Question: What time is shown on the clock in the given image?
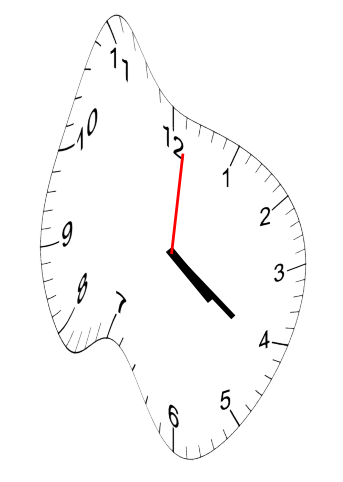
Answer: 04:21:01